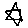
Label: star